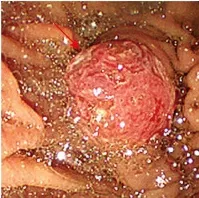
Imaging Features of DPC in case 2. (B, C) ERCP examination indicating elevated lesion and obstruction of the common bile duct (arrowhead).
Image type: endoscopy (gi_endoscopy)